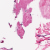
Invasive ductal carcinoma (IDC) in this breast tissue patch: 0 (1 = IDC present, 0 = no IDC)